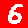
Digit: 6